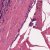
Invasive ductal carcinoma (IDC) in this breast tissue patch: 0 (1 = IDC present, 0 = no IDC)